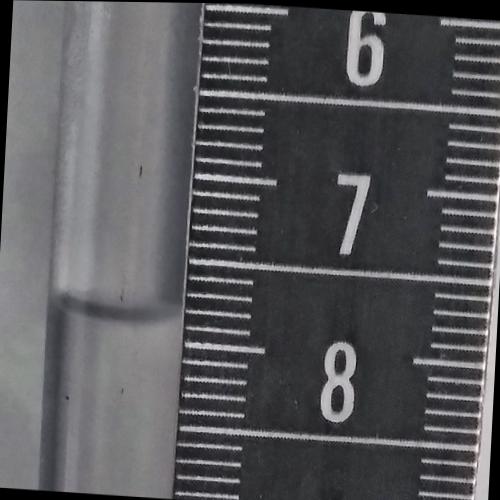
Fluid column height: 7.8 cm